Question:
I have tier pricing setup for one of my products in Magento. Is there any way to change the "Buy 2 for $321.60 each" to "Buy 2-4 for $321.60 each" and "Buy 5+ for $205.52 each"? It won't always be these numbers (could be "Buy 3-4" or something).
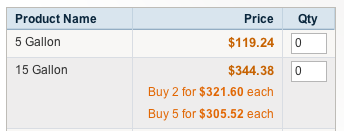
Answer: The display logic for tier prices is located in 'app/design/frontend/watercare/default/template/catalog/product/view/tierprices.phtml'
Replace the last 'else' block with:
'''
<?php
$_format = 'Buy %1$s for %2$s each';
if($index === count($_tierPrices) - 1)
{
$_format = 'Buy %1$s+ for %2$s each';
}
else
{
$_next = $_tierPrices[$index + 1];
$_qty = $_next['price_qty'] - 1;
if($_qty > 0) $_format = 'Buy %1$s-' . $_qty . ' for %2$s each';
}
echo $this->__($_format, $_price['price_qty'], $_price['formated_price']);
?>
'''
This will make sure that the last tier price will always be '{num}+' and the ones before it will be
'2 - {num - 1}'.